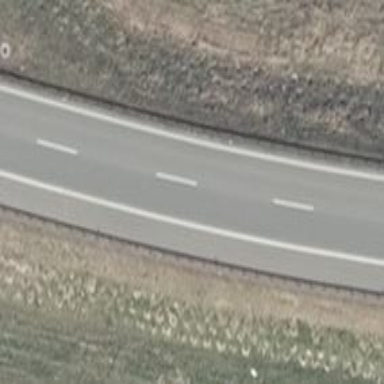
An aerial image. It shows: Asphalt motorway link.